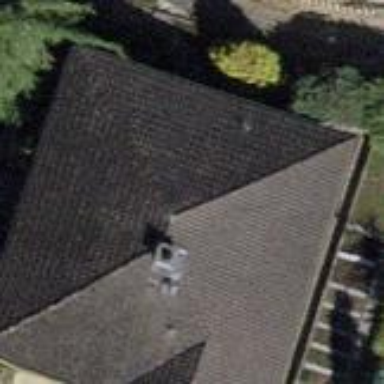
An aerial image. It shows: Building with tile roof.